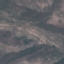
Land use / land cover: HerbaceousVegetation